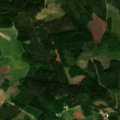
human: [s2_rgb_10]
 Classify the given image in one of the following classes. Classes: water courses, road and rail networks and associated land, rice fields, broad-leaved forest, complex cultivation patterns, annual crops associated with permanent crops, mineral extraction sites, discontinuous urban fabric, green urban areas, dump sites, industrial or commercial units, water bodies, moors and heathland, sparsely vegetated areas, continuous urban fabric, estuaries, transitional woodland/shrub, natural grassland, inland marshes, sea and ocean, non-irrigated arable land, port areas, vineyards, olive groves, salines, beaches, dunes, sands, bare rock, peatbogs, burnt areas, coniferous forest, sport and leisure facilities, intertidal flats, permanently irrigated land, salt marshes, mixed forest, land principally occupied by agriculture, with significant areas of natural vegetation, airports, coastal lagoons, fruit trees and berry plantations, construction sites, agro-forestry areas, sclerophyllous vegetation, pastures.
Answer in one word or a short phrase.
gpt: non-irrigated arable land, coniferous forest, mixed forest